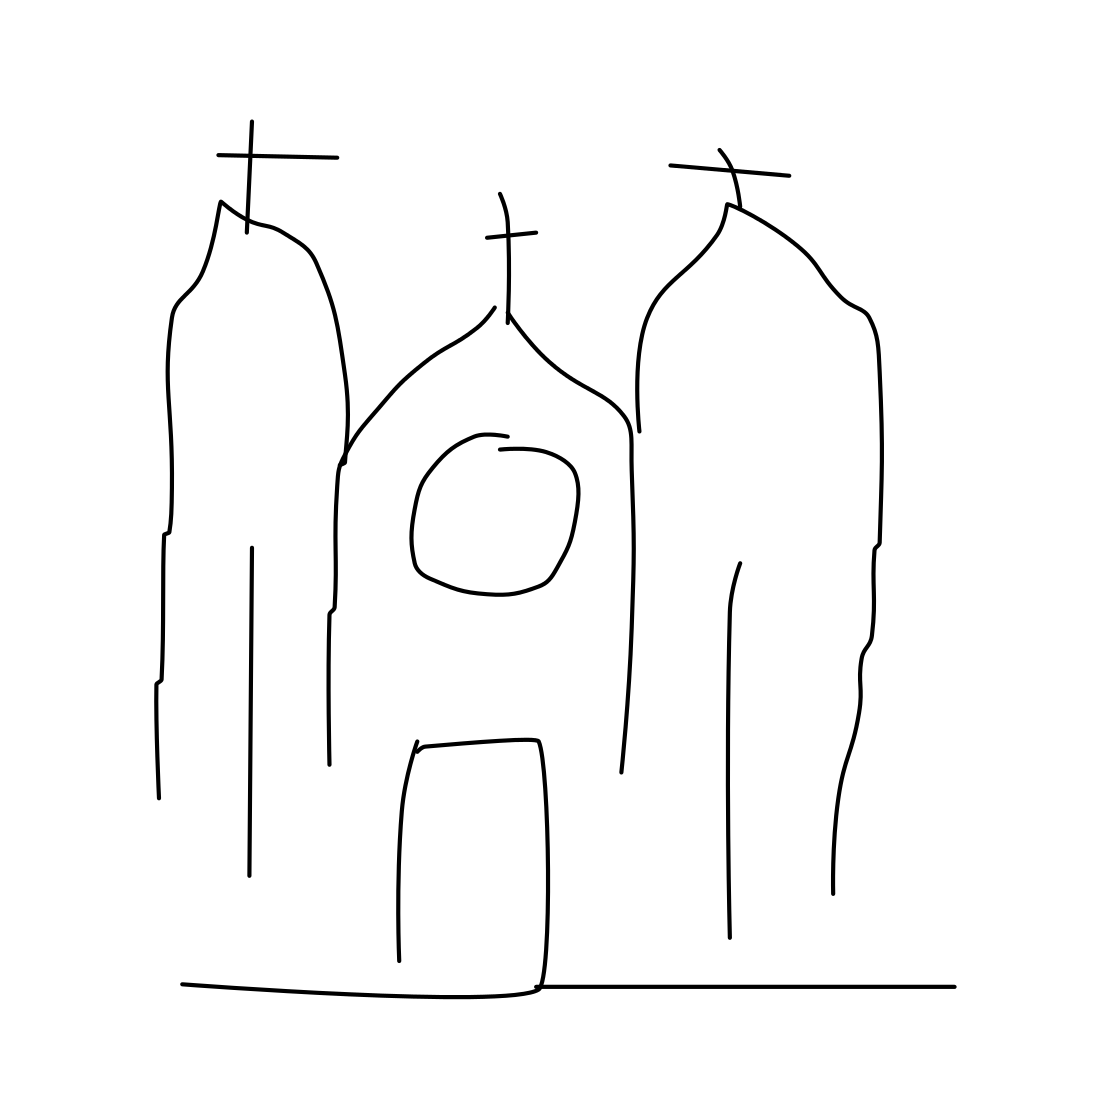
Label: church